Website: walmart
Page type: payment
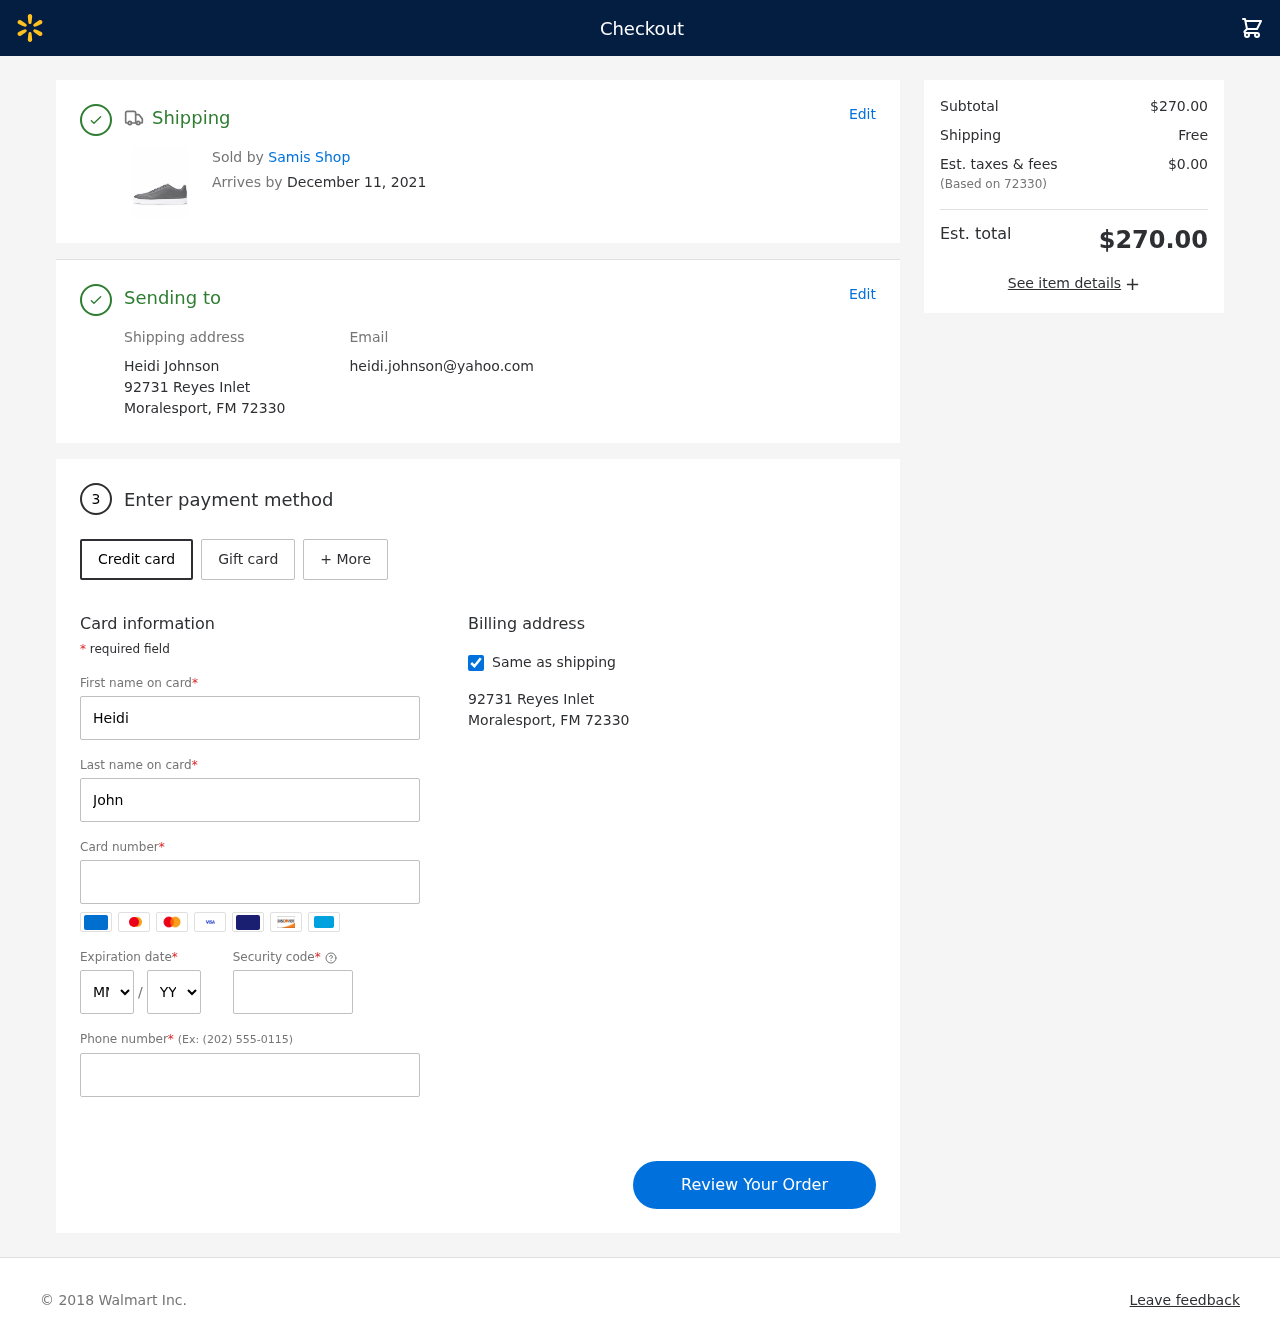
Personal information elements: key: PII_CARD_CVV
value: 447
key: PII_CARD_EXPIRY_MONTH
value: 11
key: PII_CARD_EXPIRY_YEAR
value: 28
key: PII_CARD_NUMBER
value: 6011 3914 4226 2181
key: PII_CITY_STATE_ZIP
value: Moralesport, FM 72330
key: PII_EMAIL
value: heidi.johnson@yahoo.com
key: PII_FIRSTNAME
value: Heidi
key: PII_FULLNAME
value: Heidi Johnson
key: PII_LASTNAME
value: Johnson
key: PII_PHONE
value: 7706206781
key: PII_POSTCODE
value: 72330
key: PII_STREET
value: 92731 Reyes Inlet
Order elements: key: ORDER_DELIVERY_DATE
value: December 11, 2021
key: ORDER_SUBTOTAL
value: $270.00
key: ORDER_SHIPPING_COST
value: Free
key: ORDER_TAX
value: $0.00
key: ORDER_TOTAL
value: $270.00